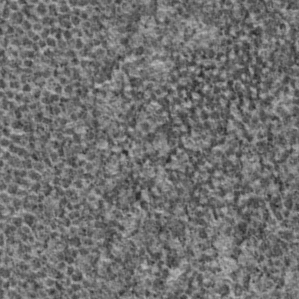
Label: frost